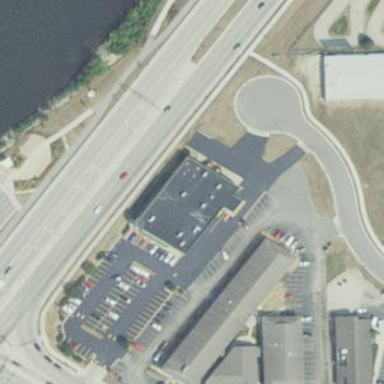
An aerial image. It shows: Pharmacy building providing healthcare services.